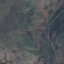
Label: HerbaceousVegetation